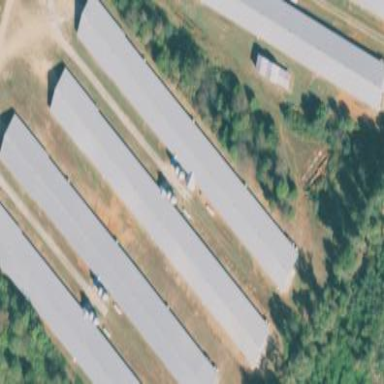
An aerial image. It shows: Poultry house.